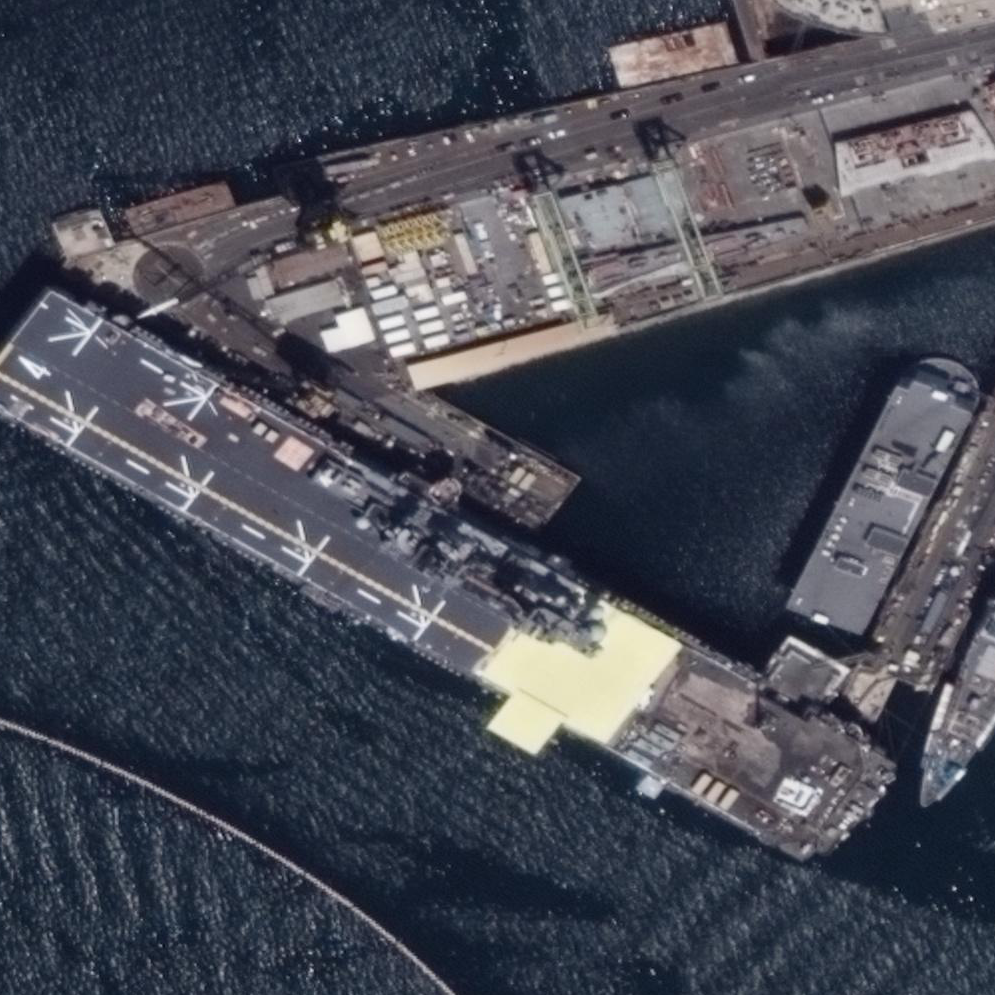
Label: assault